Question: i am trying to build a network simulation with OMNet++. Problem is i dont know how to configure EtherSwitch and EtherHost devices and give them IP. What is the necessary routing code to rout traffic between switches and routers. IP addresses of the routers's ports must be like table below;
Router Leg IP
1 ------ 1 --- 192.168.1.0/24
1 ------ 4 --- 192.168.4.1
1 ------ 5 --- 192.168.5.1
2 ------ 2 --- 192.168.2.0/24
2 ------ 5 --- 192.168.5.2
2 ------ 6 --- 192.168.6.2
3 ------ 3 --- 192.168.3.0/24
3 ------ 4 --- 192.168.4.3
3 ------ 6 --- 192.168.6.3
Here image of the required network:

My NED file:
'''
import inet.nodes.inet.Router;
import inet.nodes.inet.StandardHost;
import ned.DatarateChannel;
import inet.nodes.ethernet.EtherSwitch;
import inet.nodes.ethernet.EtherHost;
import inet.networklayer.autorouting.FlatNetworkConfigurator;
network gyte
{
@display("bgb=457,318");
types:
channel geth extends DatarateChannel
{
datarate = 1Gbps;
}
channel hgeth extends DatarateChannel
{
datarate = 512Mbps;
}
submodules:
// Routers
routers[3]: Router {
parameters:
@display("p=208,272,row=id;i=abstract/router");
gates:
pppg[3];
}
// Switches
switches[3]: EtherSwitch {
parameters:
@display("p=179,162,row");
gates:
ethg[3];
}
// Hosts
ehosts[4]: EtherHost {
parameters:
@display("p=384,56,row");
gates:
ethg;
}
// Servers
eservers[2]: EtherHost {
parameters:
@display("i=device/server;p=117,71,row");
gates:
ethg;
}
configurator: FlatNetworkConfigurator {
@display("p=22,25");
}
connections:
ehosts[0].ethg <--> switchs[0].ethg[0];
eservers[0].ethg <--> switchs[0].ethg[1];
ehosts[1].ethg <--> switchs[1].ethg[0];
eservers[1].ethg <--> switchs[1].ethg[1];
switchs[0].ethg[2] <--> routers[0].pppg[0];
switchs[1].ethg[2] <--> routers[1].pppg[0];
routers[0].pppg[1] <--> routers[1].pppg[1];
routers[0].pppg[2] <--> routers[2].pppg[0];
routers[1].pppg[2] <--> routers[2].pppg[1];
routers[2].pppg[2] <--> switchs[2].ethg[0];
switchs[2].ethg[1] <--> ehosts[2].ethg;
switchs[2].ethg[2] <--> ehosts[3].ethg;
'''
}
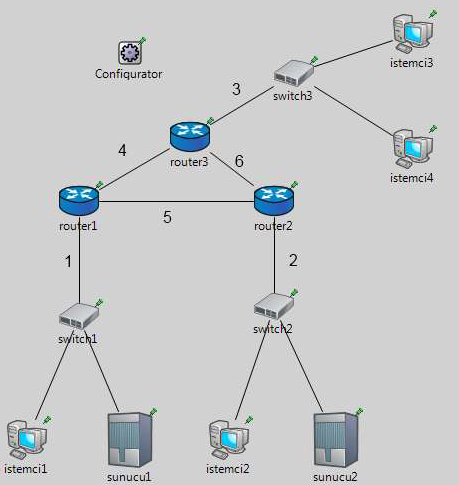
Answer: Switches dont have an IP address (In reality they have in order to administrate the Switch). Switching (Layer 2) is based on MAC addresses.
So in the simulation you dont have to configure anything for the Switches.
In order to assign IP addresses to the hosts and routers and add the routes to the routing tables you can use the "flatnetworkconfigurator" module. Simply put it in your NED file.
But all IP addresses will be out of one subnet.
Other solution is to use MRT files. There you specify with linux syntax the IP, subnetmask, gateway etc. for each interface.